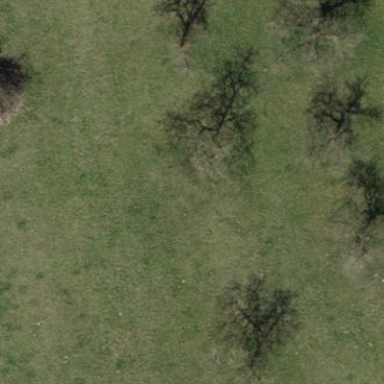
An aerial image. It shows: Orchard.